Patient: sex M, age 64
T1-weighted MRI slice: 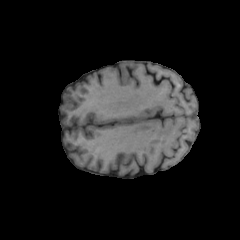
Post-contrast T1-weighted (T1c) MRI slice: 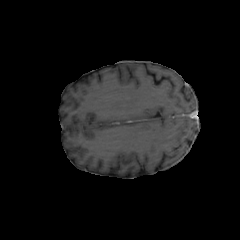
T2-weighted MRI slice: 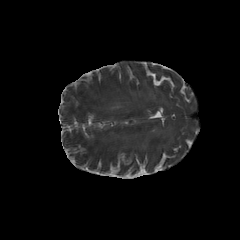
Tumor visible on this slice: no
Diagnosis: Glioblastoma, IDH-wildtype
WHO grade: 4